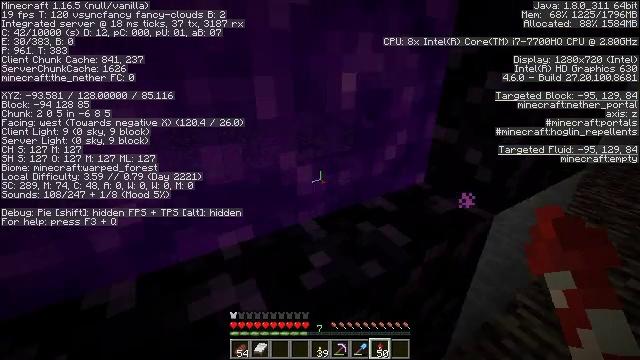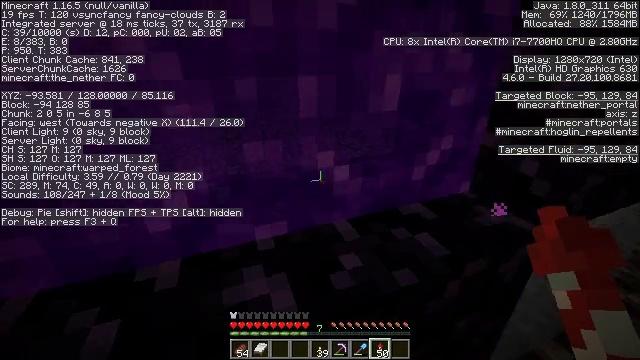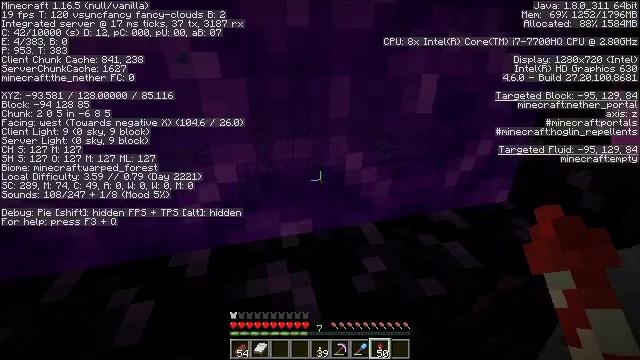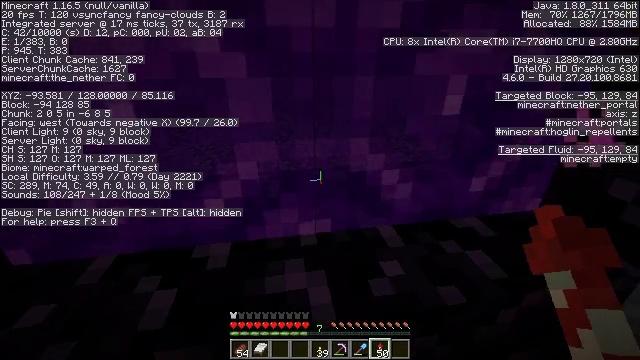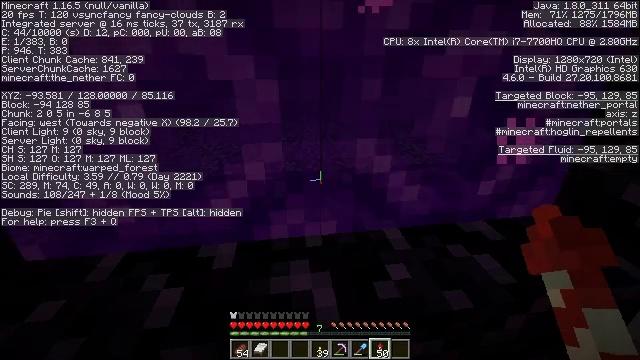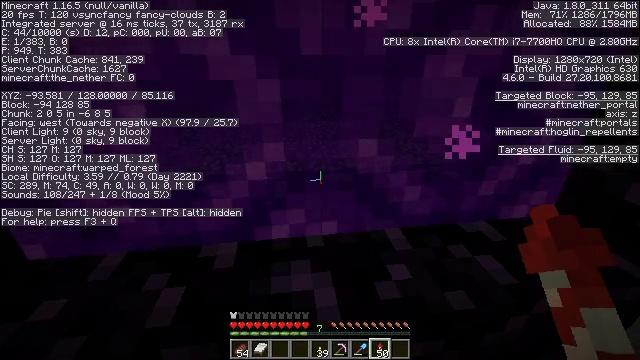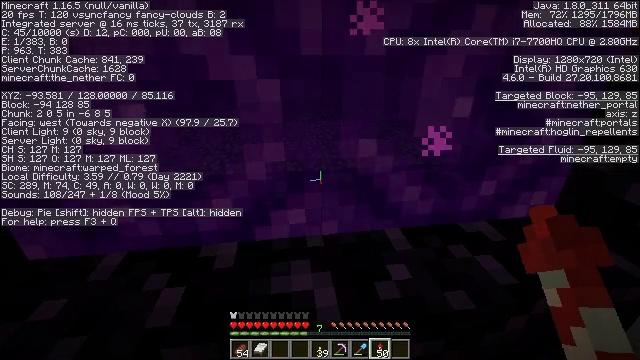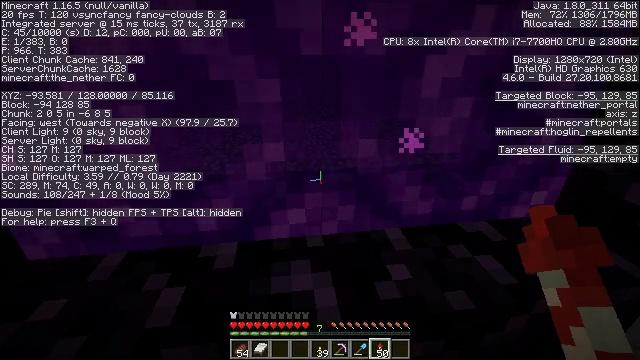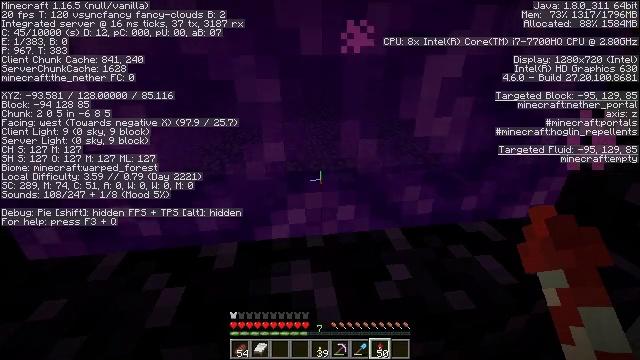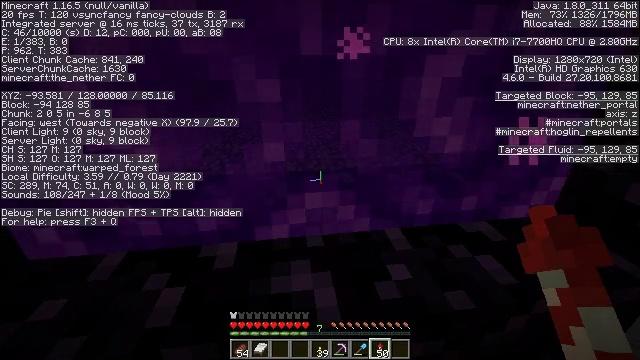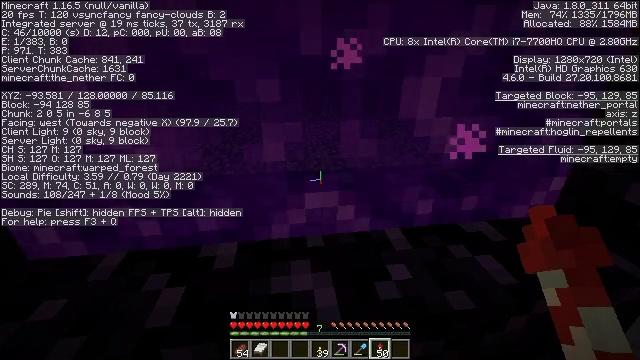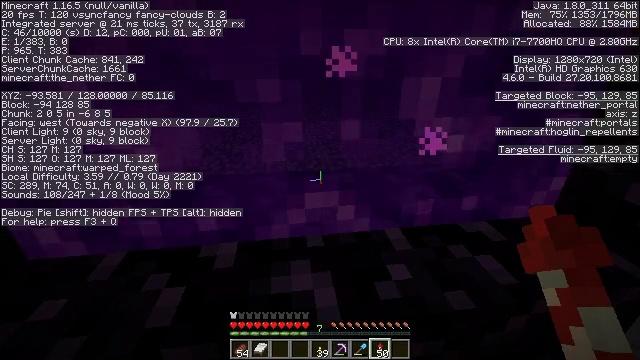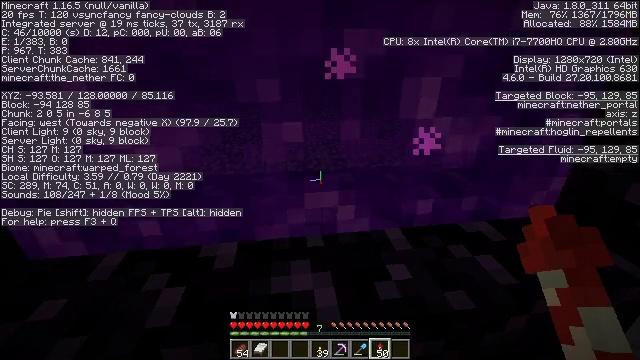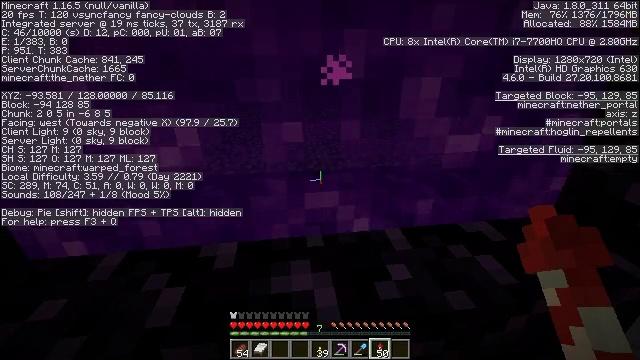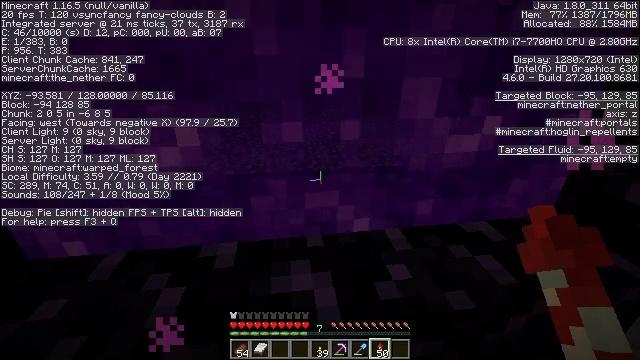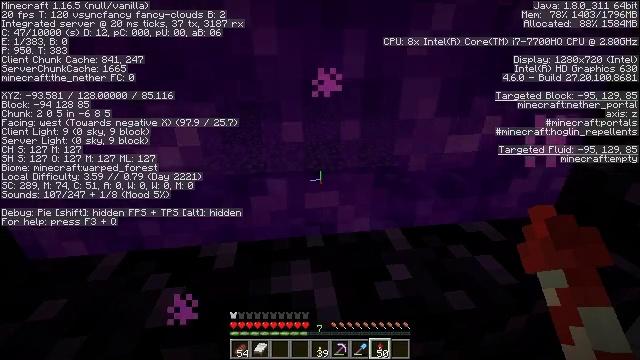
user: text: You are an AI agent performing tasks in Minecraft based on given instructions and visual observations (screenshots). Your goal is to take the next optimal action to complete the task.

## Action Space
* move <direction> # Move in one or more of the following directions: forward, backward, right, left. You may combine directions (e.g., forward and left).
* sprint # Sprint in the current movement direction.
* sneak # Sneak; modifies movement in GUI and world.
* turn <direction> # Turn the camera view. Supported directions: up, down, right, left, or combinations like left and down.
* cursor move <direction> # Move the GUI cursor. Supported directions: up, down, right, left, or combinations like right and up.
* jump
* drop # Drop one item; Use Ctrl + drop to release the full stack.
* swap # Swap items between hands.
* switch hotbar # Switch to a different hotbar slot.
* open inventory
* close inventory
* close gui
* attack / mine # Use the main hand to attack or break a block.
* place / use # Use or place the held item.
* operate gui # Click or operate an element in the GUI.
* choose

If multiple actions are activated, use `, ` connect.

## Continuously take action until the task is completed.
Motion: motion action
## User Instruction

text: Break the ice to collect it.
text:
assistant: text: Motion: turn left
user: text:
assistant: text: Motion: turn left
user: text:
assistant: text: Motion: turn left
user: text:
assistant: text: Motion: turn left
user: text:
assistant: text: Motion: no_op
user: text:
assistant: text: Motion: no_op
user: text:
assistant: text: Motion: no_op
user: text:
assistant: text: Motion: no_op
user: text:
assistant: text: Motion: no_op
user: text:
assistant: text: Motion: no_op
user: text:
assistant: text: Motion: no_op
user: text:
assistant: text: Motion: no_op
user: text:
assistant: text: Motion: no_op
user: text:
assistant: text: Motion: no_op
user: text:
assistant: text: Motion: no_op
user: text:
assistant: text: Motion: no_op
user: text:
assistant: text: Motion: no_op
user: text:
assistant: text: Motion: no_op
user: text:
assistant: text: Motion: no_op
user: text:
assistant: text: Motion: no_op
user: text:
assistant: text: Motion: no_op
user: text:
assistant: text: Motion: turn left
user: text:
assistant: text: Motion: no_op
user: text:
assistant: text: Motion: no_op
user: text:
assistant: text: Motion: no_op
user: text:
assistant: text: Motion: no_op
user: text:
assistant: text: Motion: no_op
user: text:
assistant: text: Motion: no_op
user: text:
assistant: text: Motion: no_op
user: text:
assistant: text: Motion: no_op